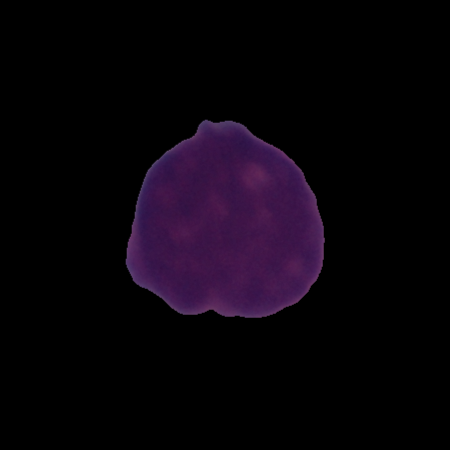
Label: cancer